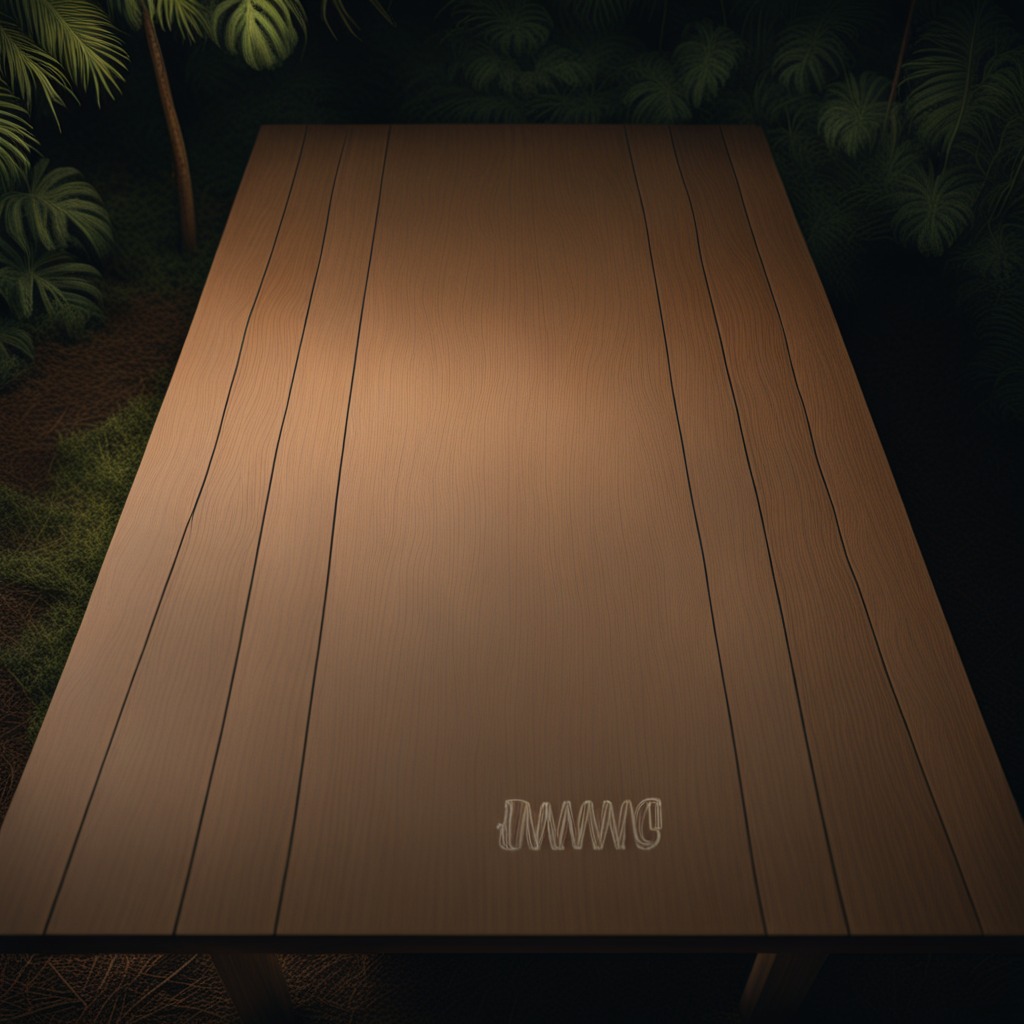
A coiled metal spring is lying on the wooden table.